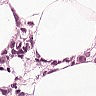
Metastatic tissue present: yes